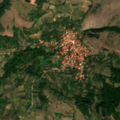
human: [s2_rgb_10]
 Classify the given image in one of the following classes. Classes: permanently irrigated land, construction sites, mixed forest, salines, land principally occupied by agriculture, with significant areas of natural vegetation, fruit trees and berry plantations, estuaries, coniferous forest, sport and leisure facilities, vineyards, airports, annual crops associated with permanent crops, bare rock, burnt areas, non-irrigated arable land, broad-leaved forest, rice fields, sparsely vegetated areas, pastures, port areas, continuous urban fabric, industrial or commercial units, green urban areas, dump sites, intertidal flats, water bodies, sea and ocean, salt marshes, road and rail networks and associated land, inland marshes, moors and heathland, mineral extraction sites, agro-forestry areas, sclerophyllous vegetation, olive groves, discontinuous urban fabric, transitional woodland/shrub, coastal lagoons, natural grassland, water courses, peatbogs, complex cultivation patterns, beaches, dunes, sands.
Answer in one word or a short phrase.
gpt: pastures, complex cultivation patterns, land principally occupied by agriculture, with significant areas of natural vegetation, broad-leaved forest, natural grassland